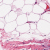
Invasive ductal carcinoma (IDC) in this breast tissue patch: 1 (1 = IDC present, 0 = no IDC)